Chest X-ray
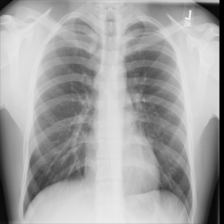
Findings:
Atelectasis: negative
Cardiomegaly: negative
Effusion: negative
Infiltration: negative
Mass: negative
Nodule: negative
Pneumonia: negative
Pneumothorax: negative
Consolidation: negative
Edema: negative
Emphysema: negative
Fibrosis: negative
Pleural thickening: negative
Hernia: negative